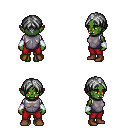
a pixel art fantasy rpg character, female body template, orc, green skin, steel chest armor, red pants, gray parted hairstyle, white cloth bracers, brown shoes, four views (front, back, left, right), 2x2 character sprite sheet, small pixel art, hard edges, no anti-aliasing